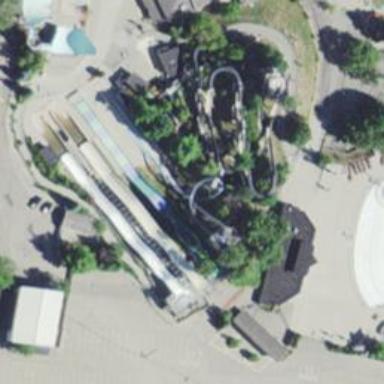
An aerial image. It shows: Water slide attraction.